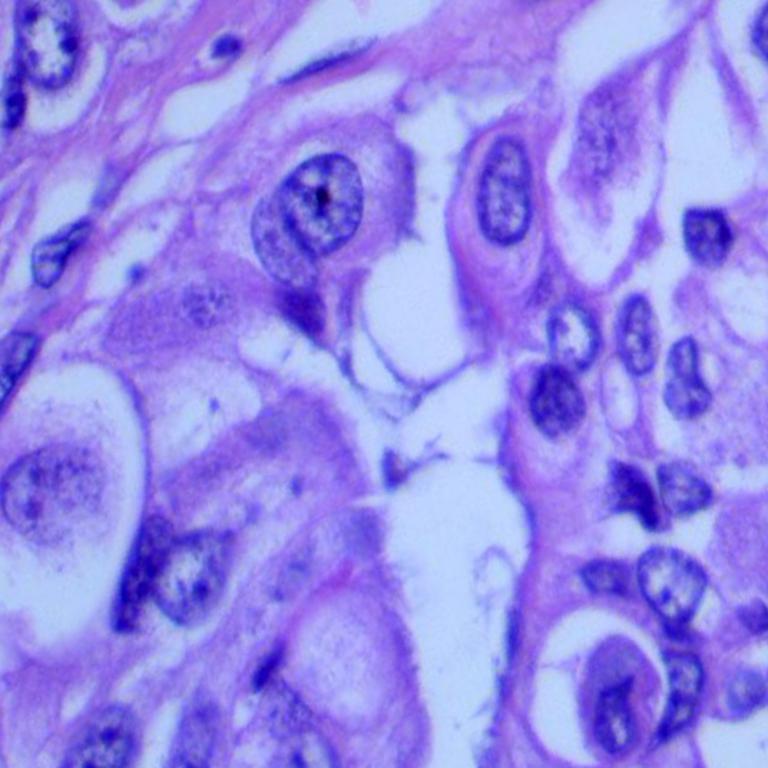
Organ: lung
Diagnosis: adenocarcinomas